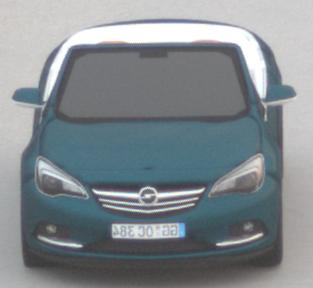
Make: Opel
Model: Cascada 1.4 Turbo
Detailed model: Cascada
Model produced from: 2013/03
Model produced until: 2015/01
Doors: 2
Color: blue
Road condition: dry road
Daytime: sunrise or sunset
Contrast: low contrast